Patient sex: M
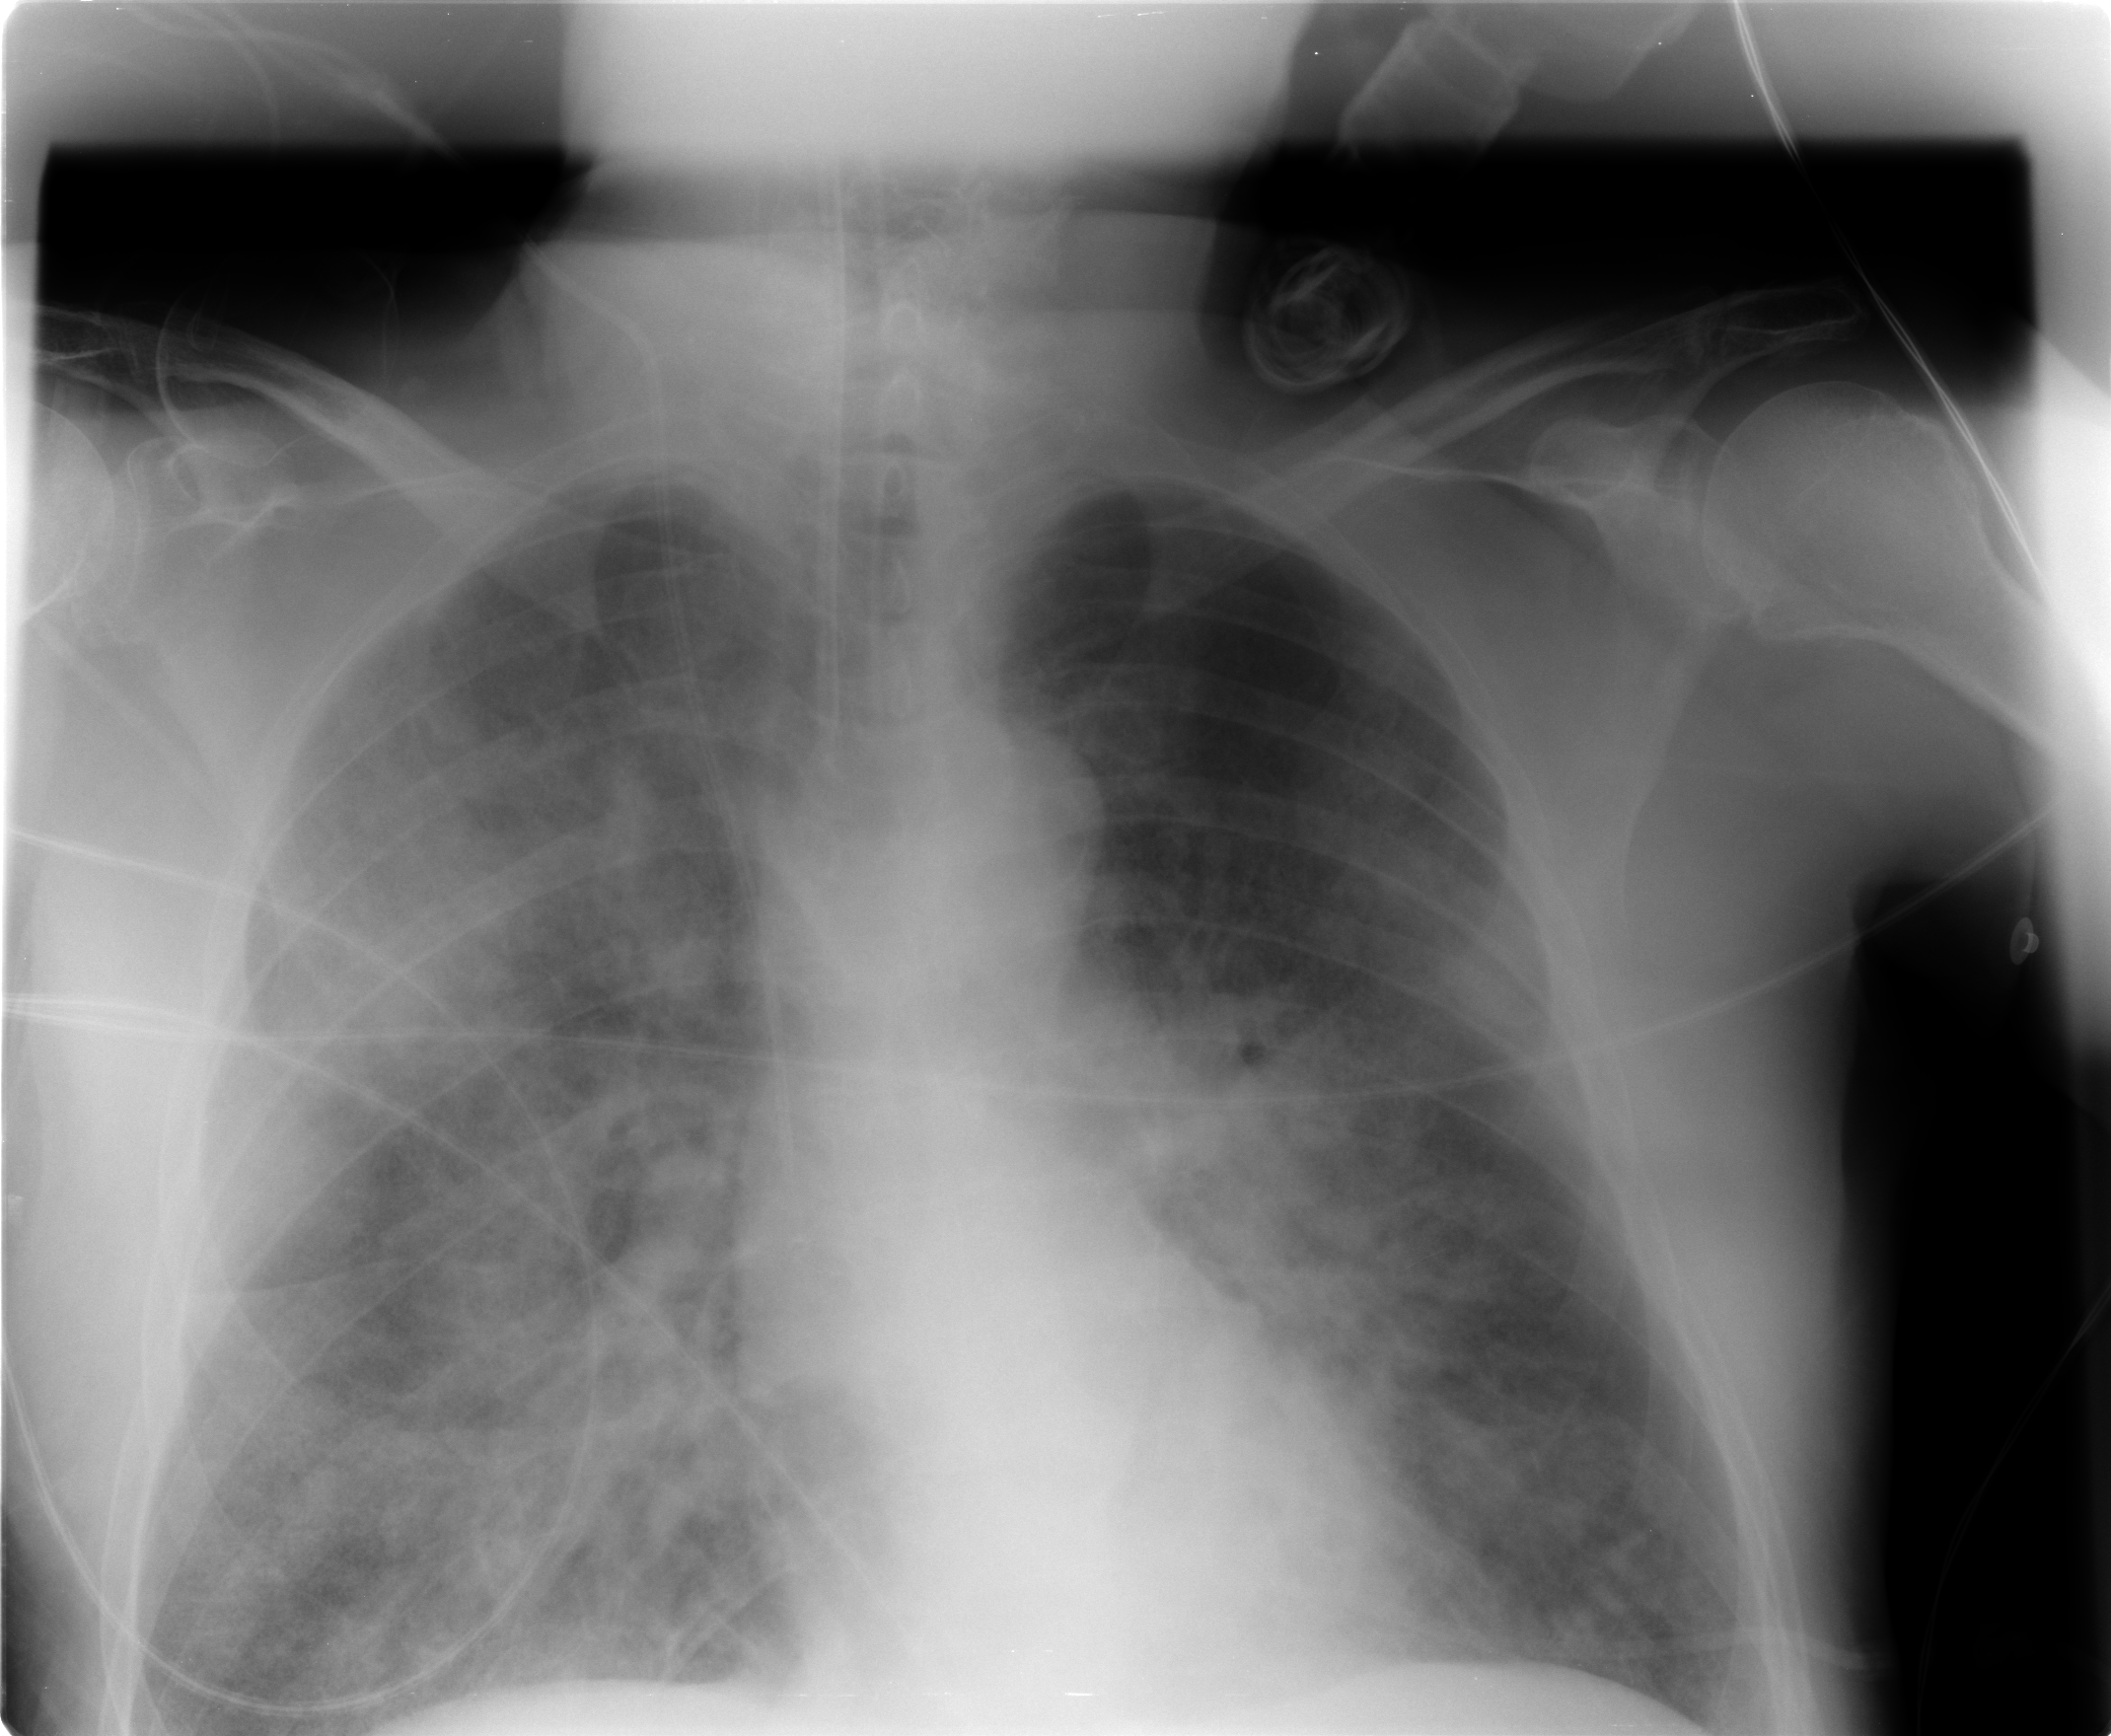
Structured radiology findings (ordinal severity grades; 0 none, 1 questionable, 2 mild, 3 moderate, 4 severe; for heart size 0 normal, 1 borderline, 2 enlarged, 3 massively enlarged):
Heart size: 0
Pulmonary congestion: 3
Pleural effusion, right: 0
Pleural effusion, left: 0
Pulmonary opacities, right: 3
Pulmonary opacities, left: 3
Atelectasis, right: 2
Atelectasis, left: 2